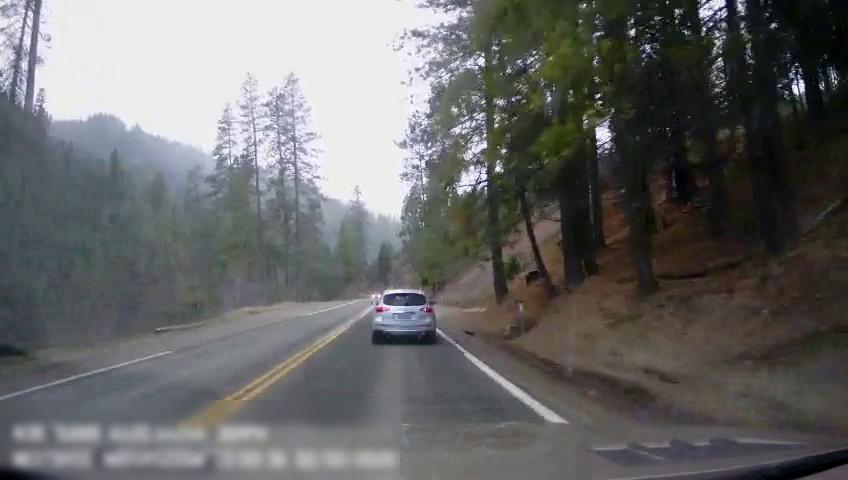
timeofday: Day
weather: Cloudy
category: Drivable Space
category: Vehicles | SUV
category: Lanes | Alternate Lane
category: Lanes | Current Lane
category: Lanes | Opposite Lane
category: Lanes | Opposite Lane